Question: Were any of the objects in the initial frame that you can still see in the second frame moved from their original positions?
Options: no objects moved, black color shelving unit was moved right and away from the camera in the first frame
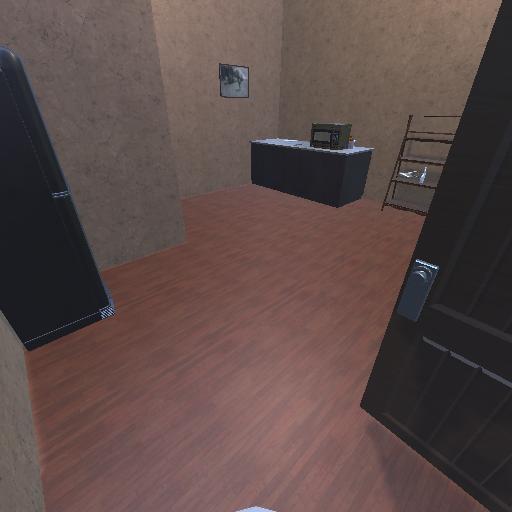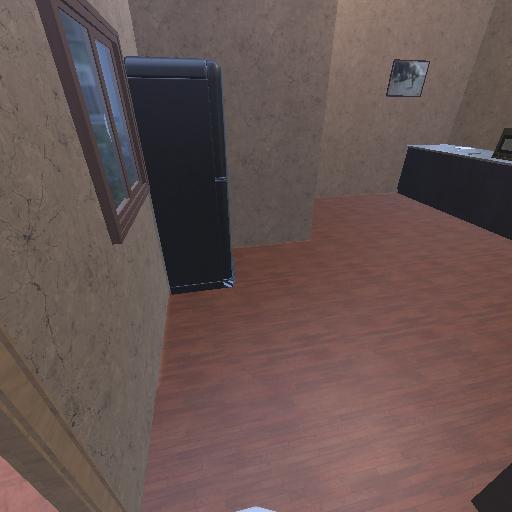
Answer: no objects moved